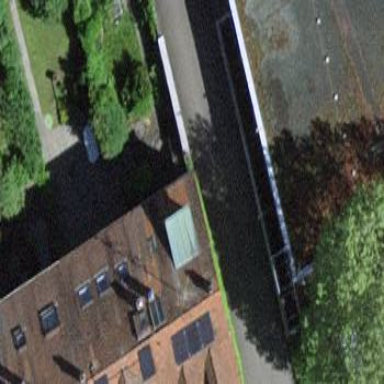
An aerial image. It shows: Terrace building.